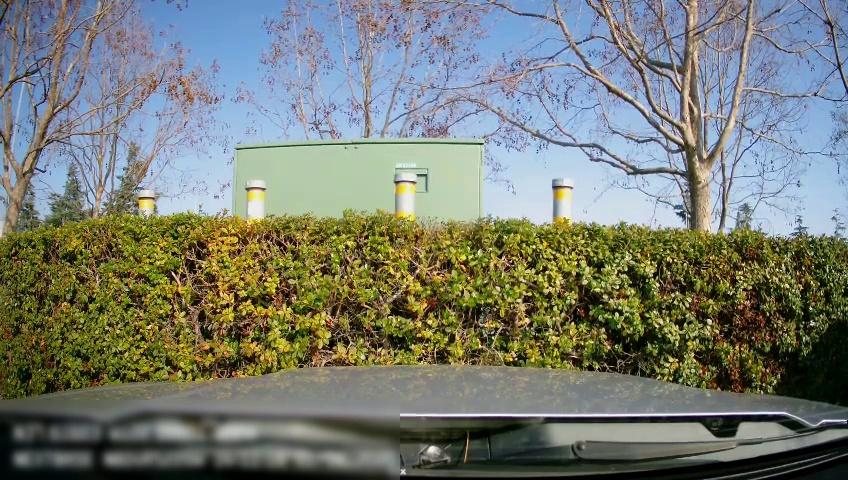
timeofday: Day
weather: Sunny